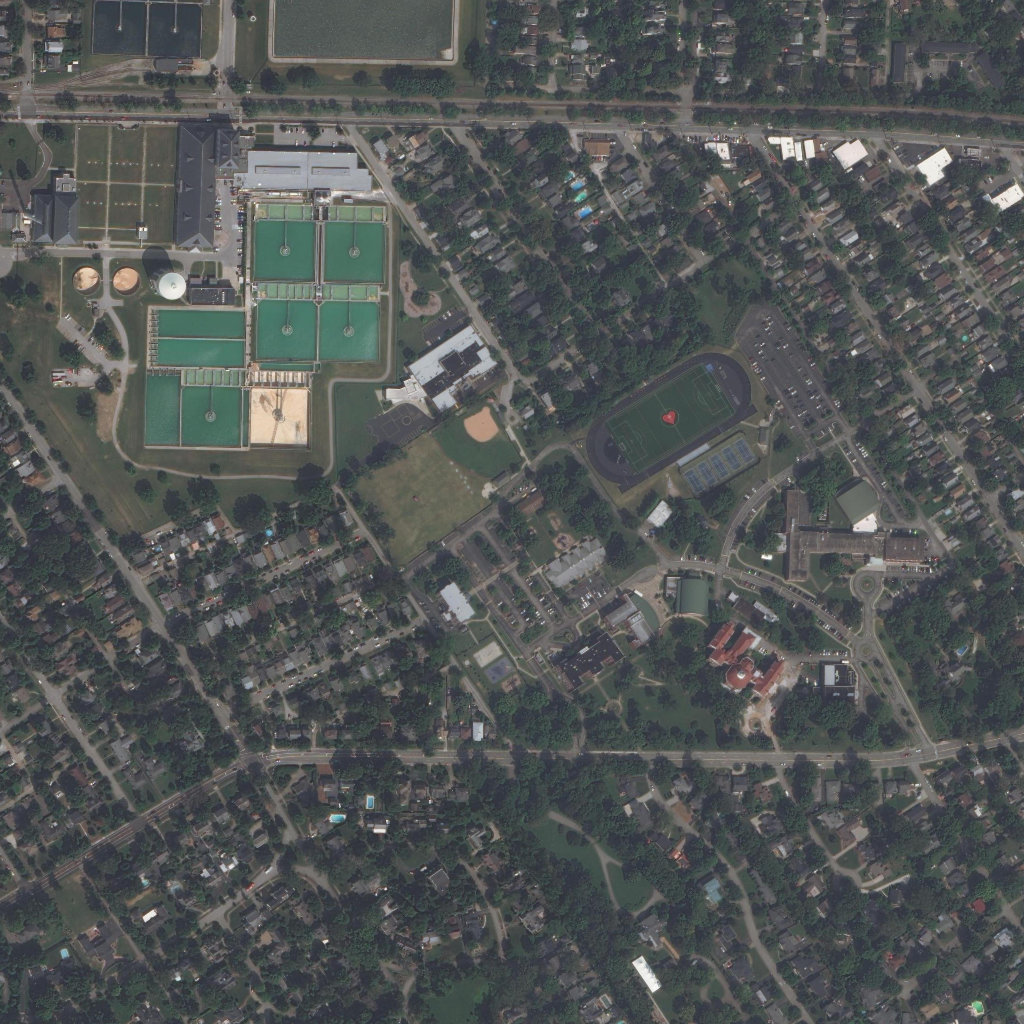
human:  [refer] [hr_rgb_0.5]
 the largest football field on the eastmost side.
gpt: <box>[[59, 35, 71, 46, 0]]</box>